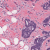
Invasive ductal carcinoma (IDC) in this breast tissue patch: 1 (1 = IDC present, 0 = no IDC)